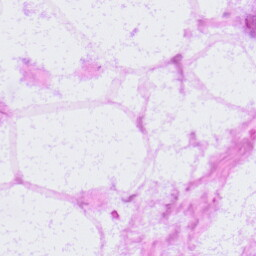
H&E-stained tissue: LymphNode